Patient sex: M
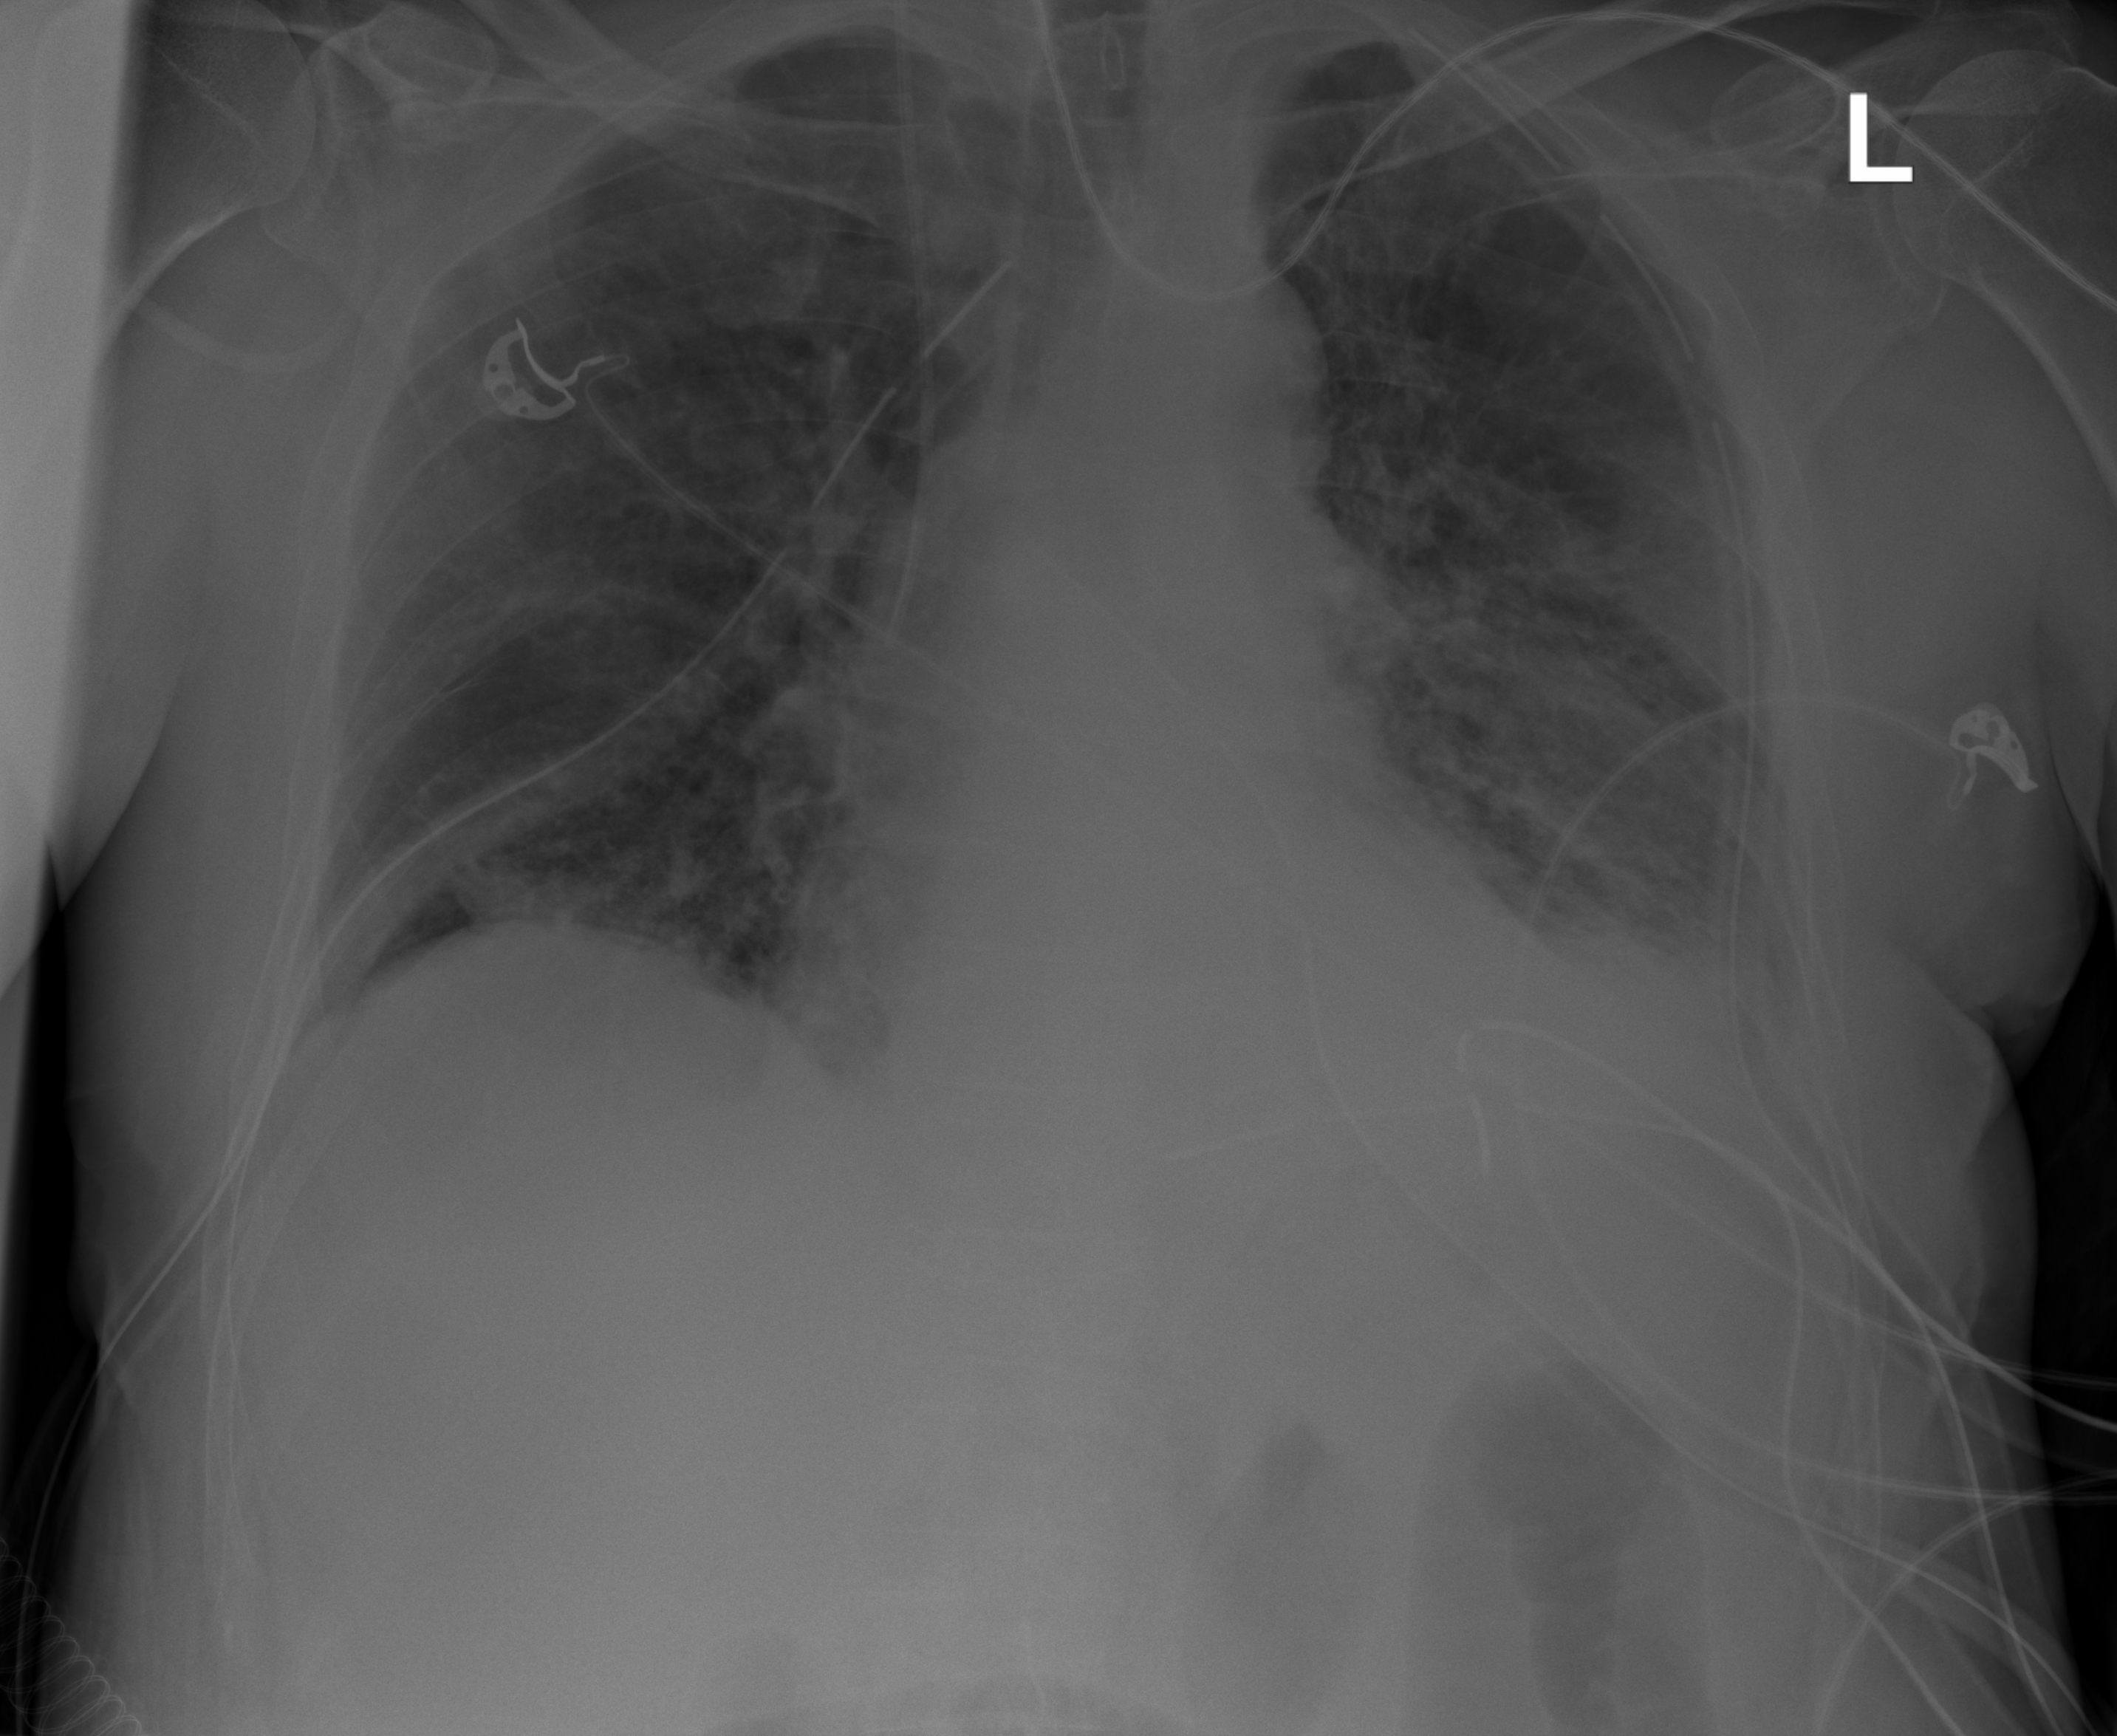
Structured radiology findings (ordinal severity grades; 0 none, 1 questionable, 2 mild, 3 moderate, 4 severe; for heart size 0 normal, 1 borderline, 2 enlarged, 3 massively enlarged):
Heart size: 0
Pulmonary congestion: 0
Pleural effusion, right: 0
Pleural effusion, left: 2
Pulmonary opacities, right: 2
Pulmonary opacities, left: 2
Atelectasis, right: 2
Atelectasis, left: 2